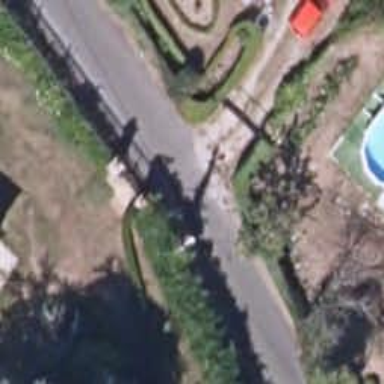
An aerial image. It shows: Asphalt road in residential area.